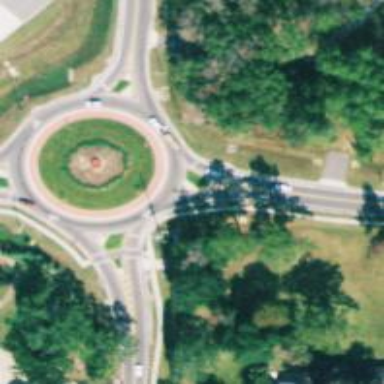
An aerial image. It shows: Tertiary road with asphalt surface leading to roundabout junction.